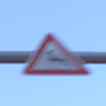
Verkehrszeichen: WildwechselRechts
Umgebung: Outdoor, Urban
Tageszeit: SunriseSunset
Wetter: Clear
Licht: Natural
Jahreszeit: NotSpecified
Kontrast: LowContrast